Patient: sex F, age 73
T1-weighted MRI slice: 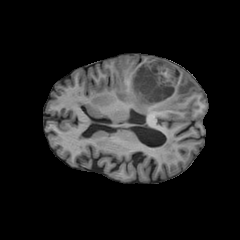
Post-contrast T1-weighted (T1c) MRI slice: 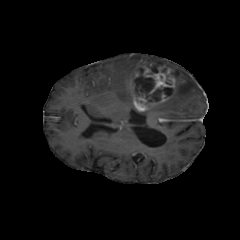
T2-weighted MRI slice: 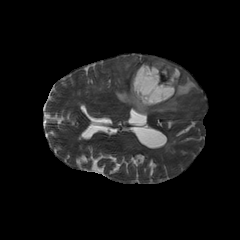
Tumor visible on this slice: yes
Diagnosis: Glioblastoma, IDH-wildtype
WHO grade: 4